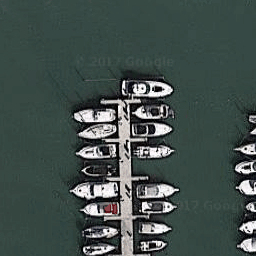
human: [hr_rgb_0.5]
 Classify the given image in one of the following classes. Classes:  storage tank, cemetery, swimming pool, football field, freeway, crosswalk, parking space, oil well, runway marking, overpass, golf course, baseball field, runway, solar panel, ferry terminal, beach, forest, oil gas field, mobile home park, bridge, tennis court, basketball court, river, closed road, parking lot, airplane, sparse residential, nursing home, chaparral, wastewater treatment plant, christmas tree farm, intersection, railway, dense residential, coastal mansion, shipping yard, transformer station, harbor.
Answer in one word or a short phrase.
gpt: harbor